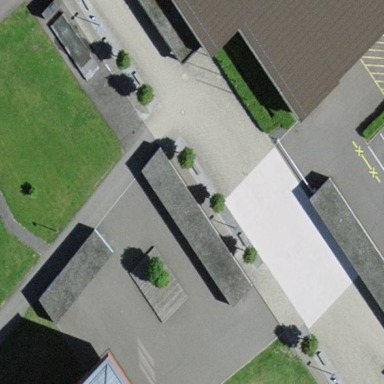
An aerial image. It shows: View of roof of building.